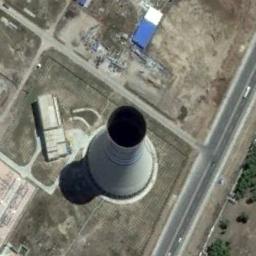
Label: thermal_power_station